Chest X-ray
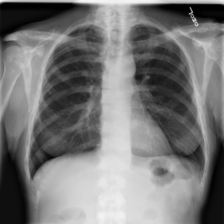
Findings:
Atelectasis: negative
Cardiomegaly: negative
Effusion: negative
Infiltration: negative
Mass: negative
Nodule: positive
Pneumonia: negative
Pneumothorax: negative
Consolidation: negative
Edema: negative
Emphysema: negative
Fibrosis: negative
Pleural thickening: negative
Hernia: negative